Interaction volume radius: 10 \u00c5
Interaction volume height: 20 \u00c5
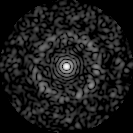
Disorder parameter: 0.8469